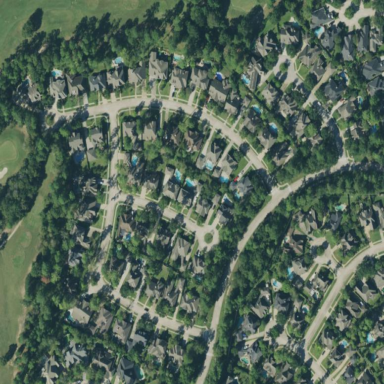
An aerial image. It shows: Residential area within neighborhood.